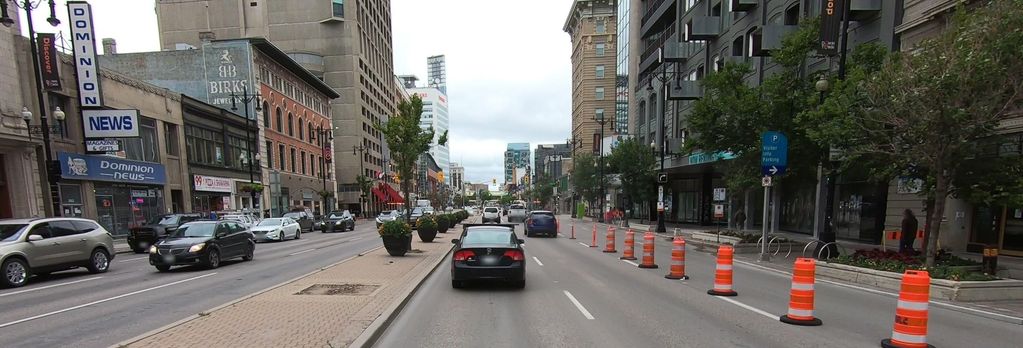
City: winnipeg